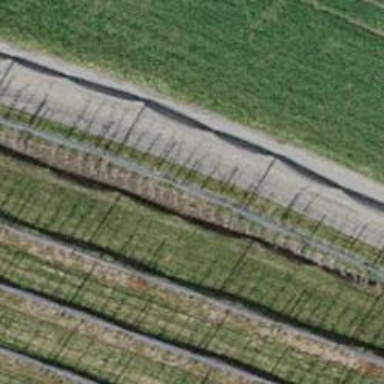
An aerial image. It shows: Asphalt track with grade1 track type mainly used by agricultural motorcars.